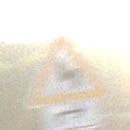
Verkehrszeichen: DoppelkurveZunaechstLinks
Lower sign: RichtungsangabeDurchPfeile5
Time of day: SunriseSunset
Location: Outdoor (Nature)
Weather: Clear
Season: NotSpecified
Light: Natural